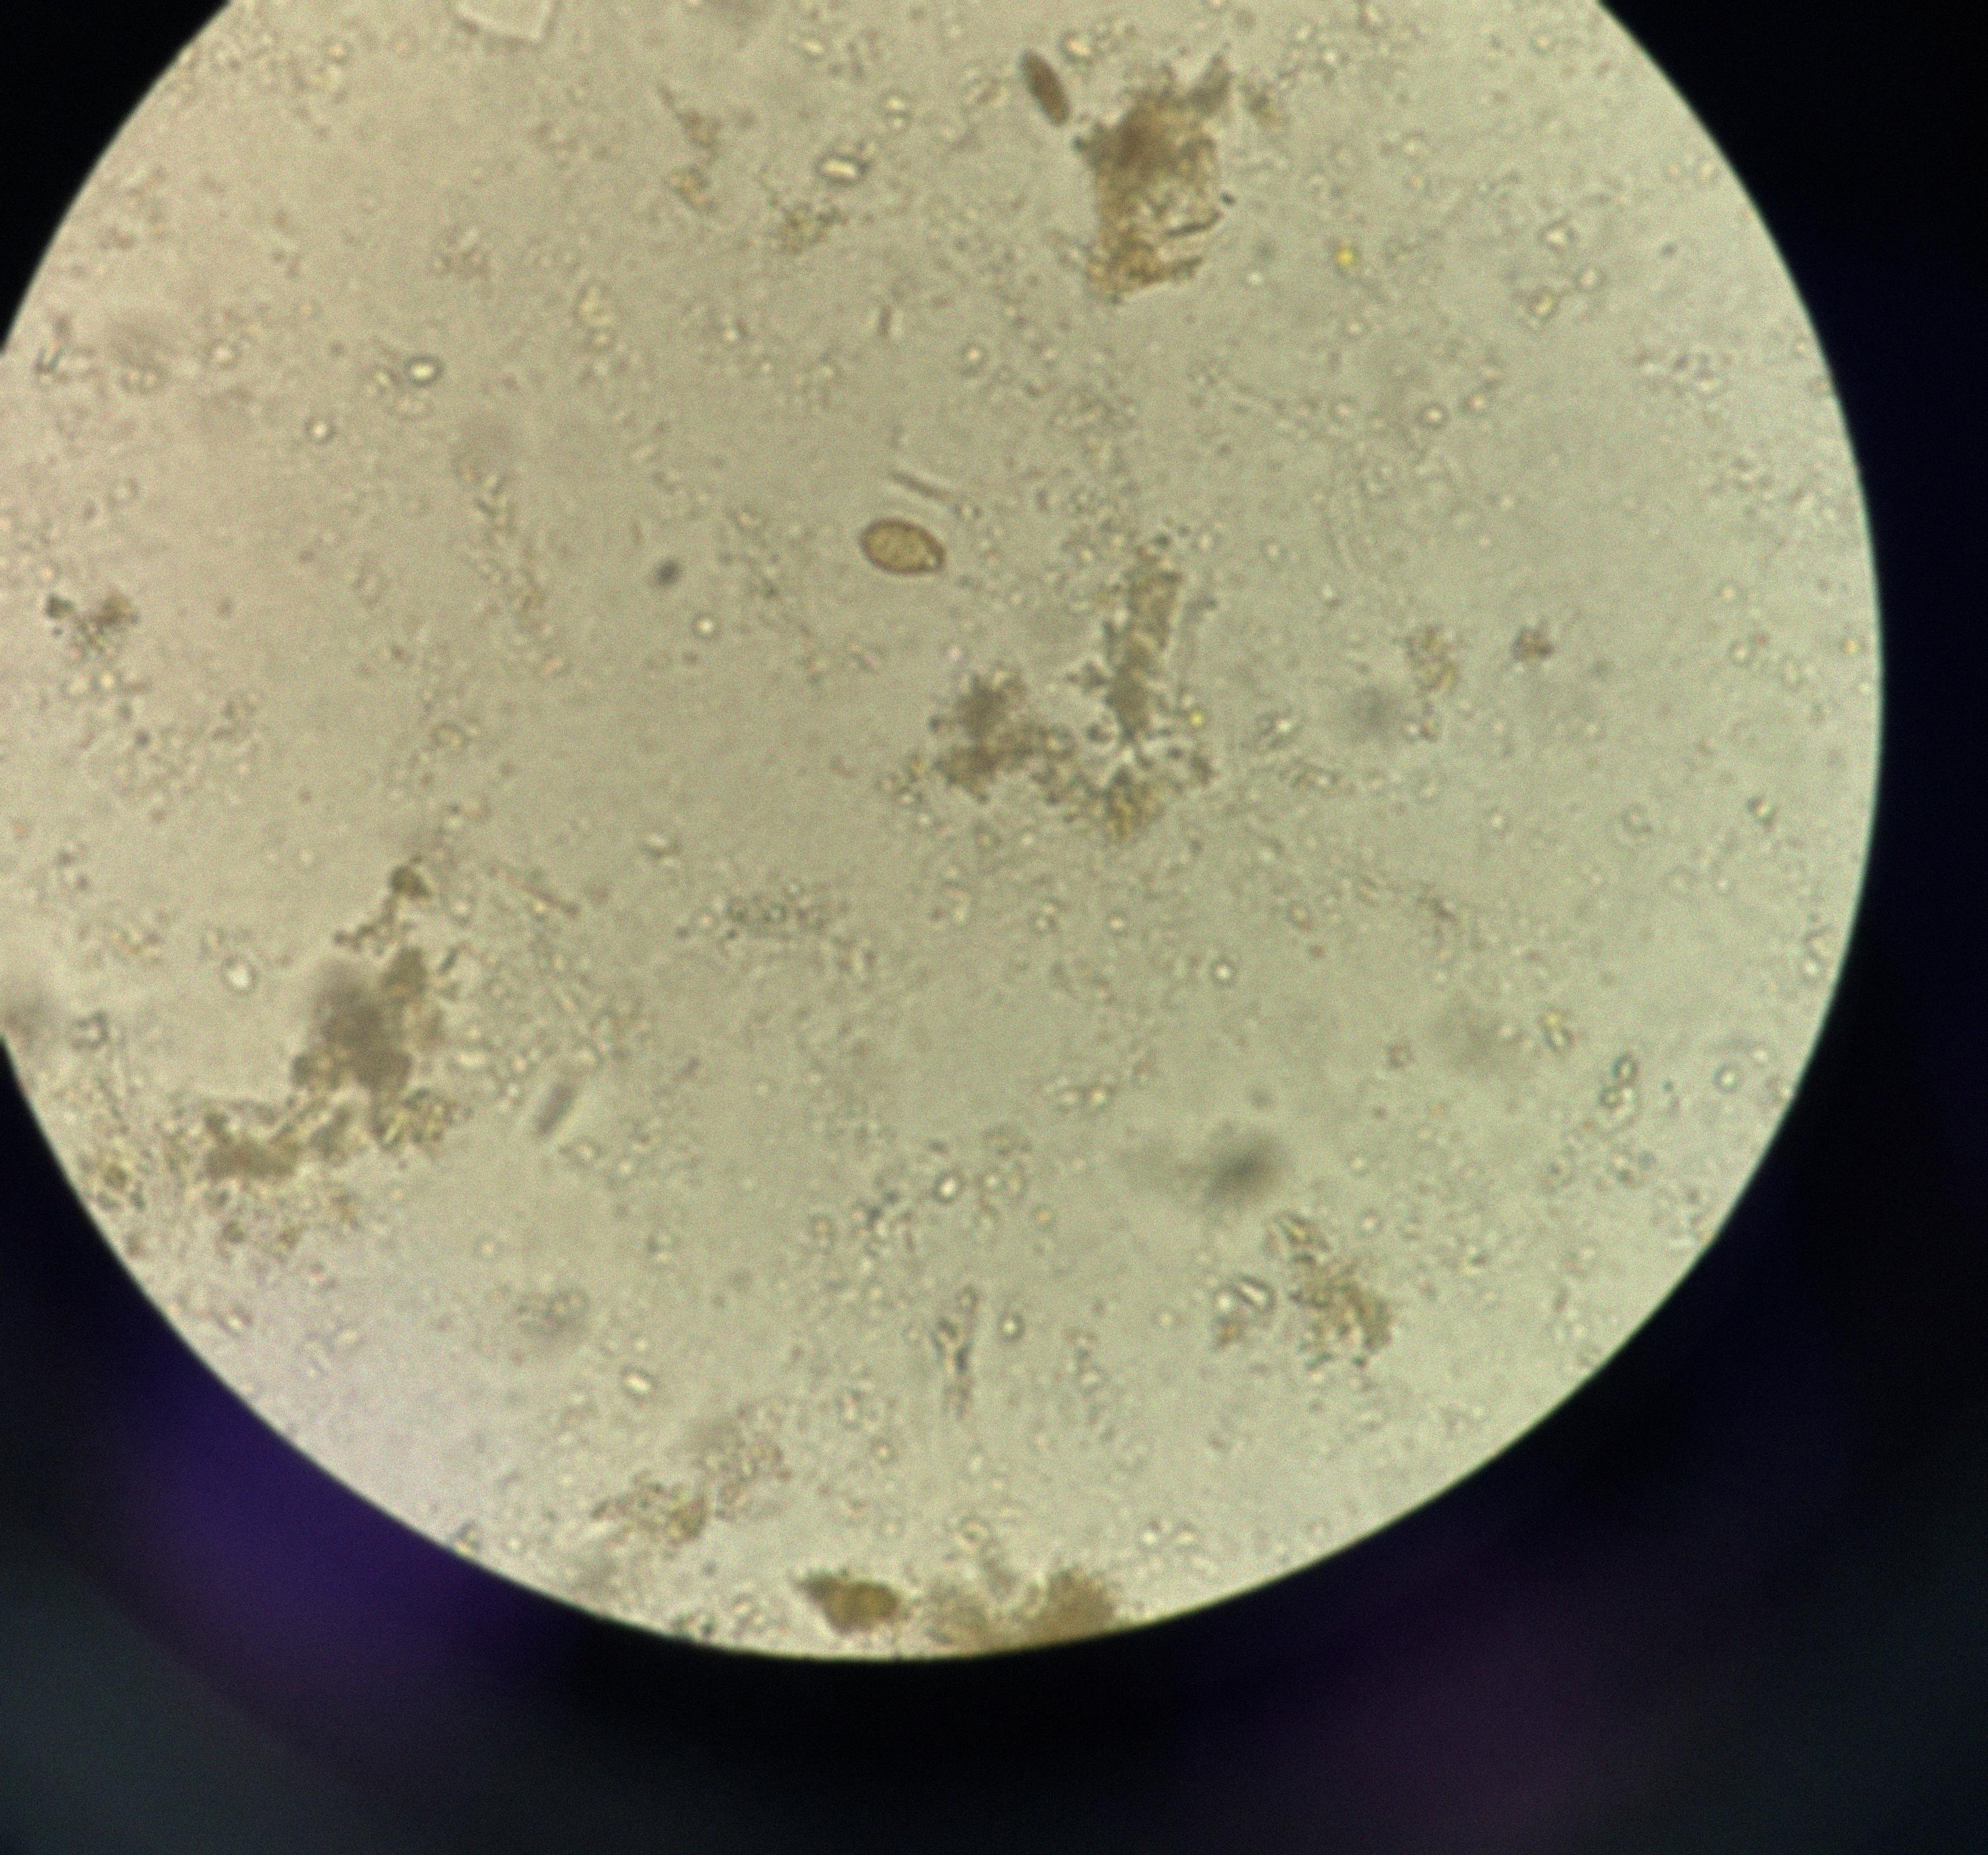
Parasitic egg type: Opisthorchis viverrine